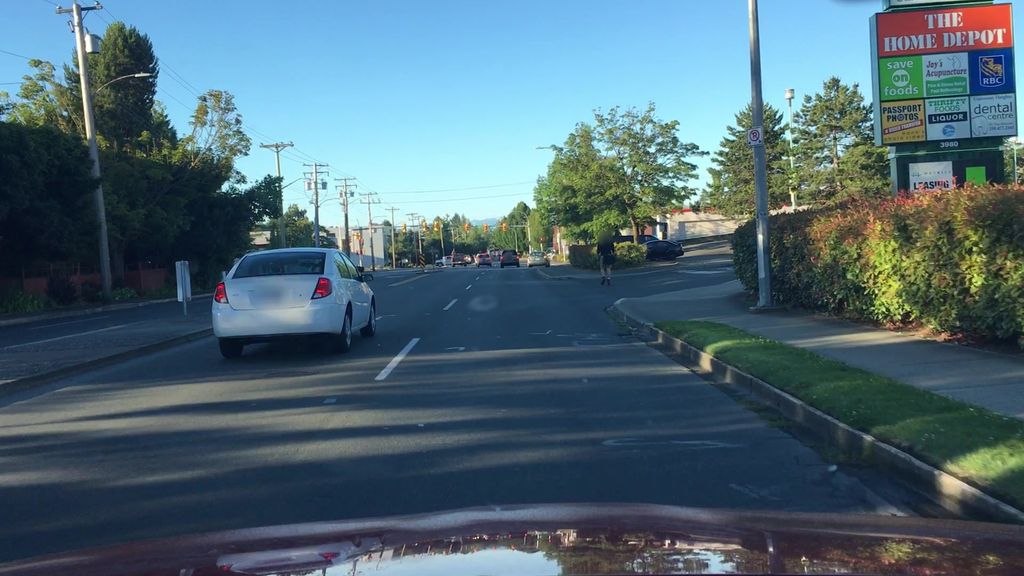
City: victoria